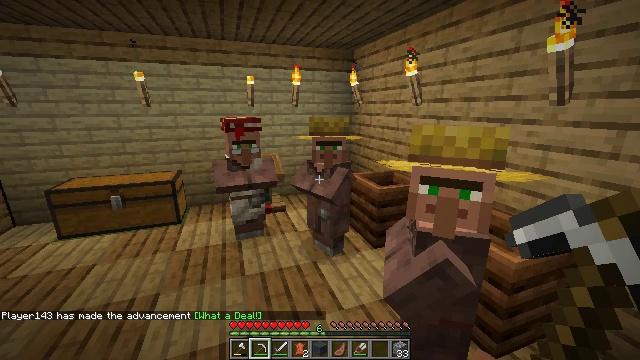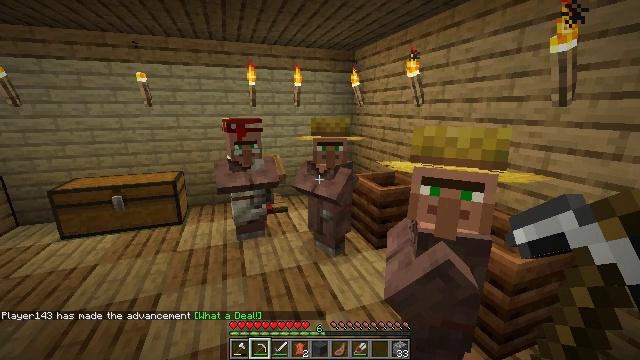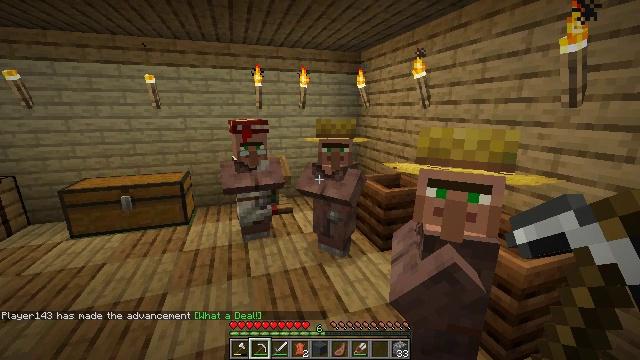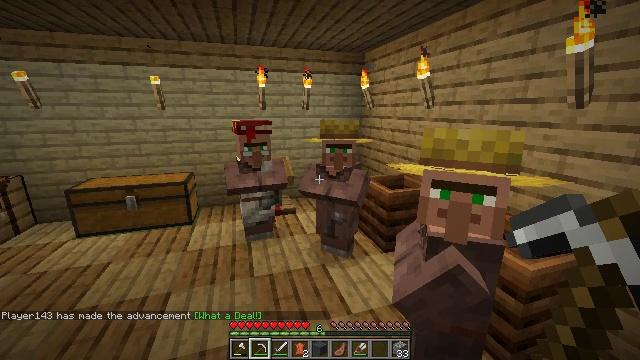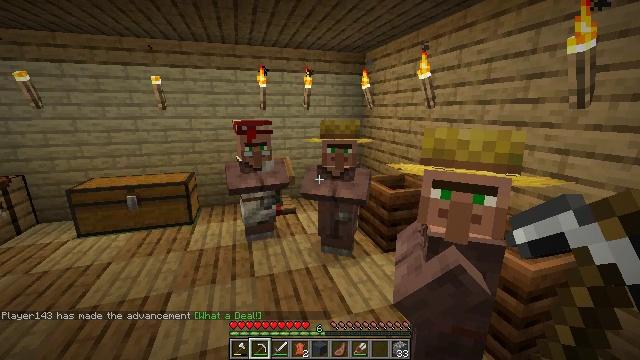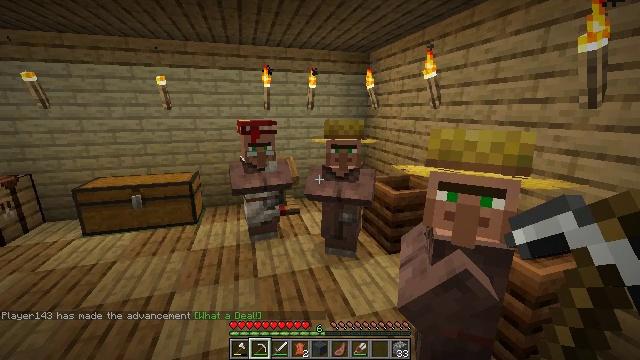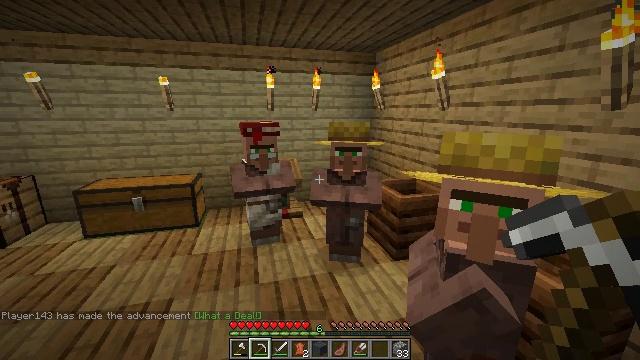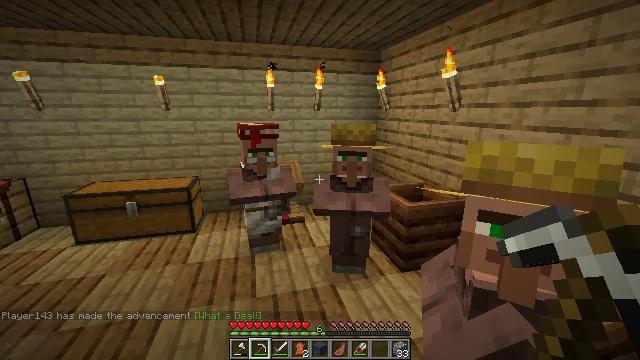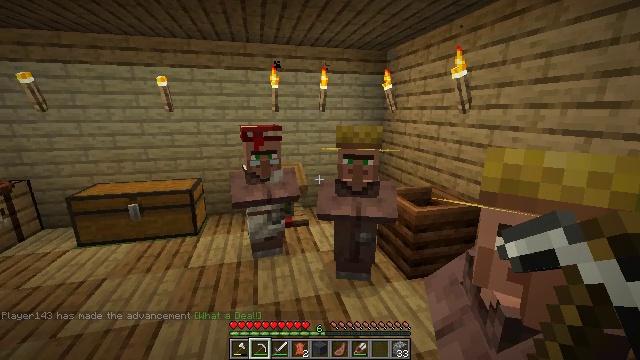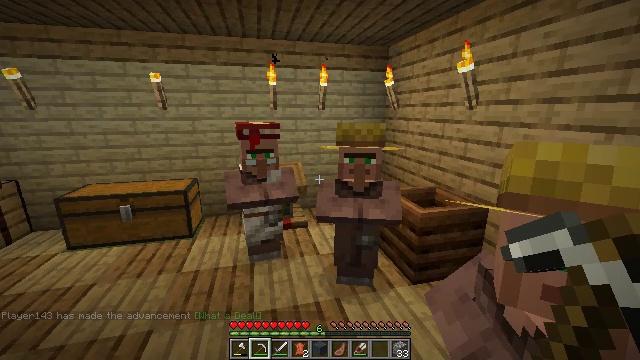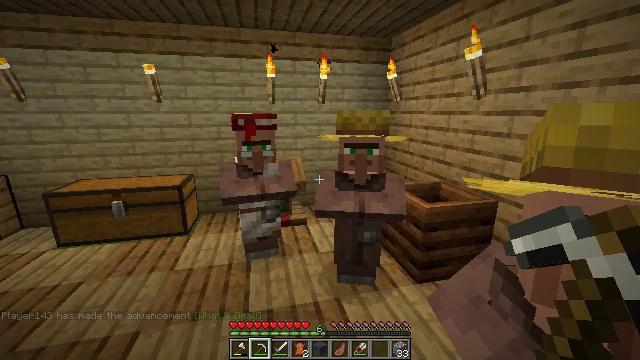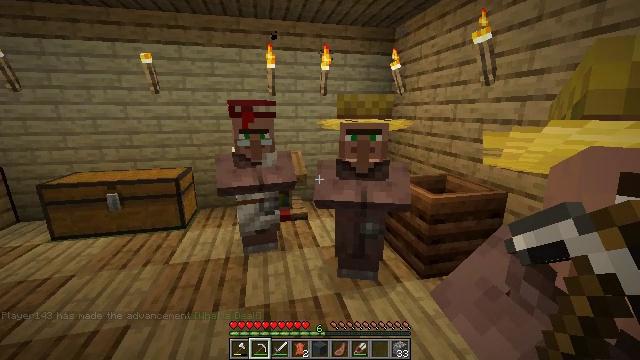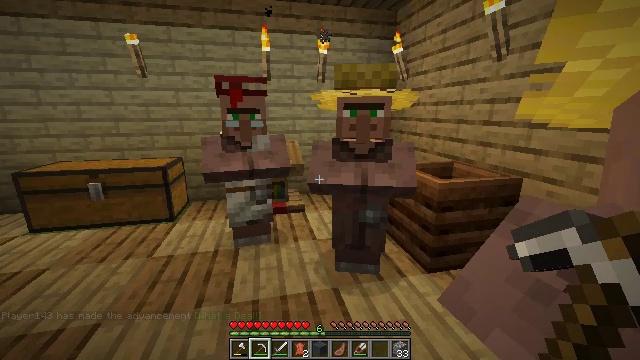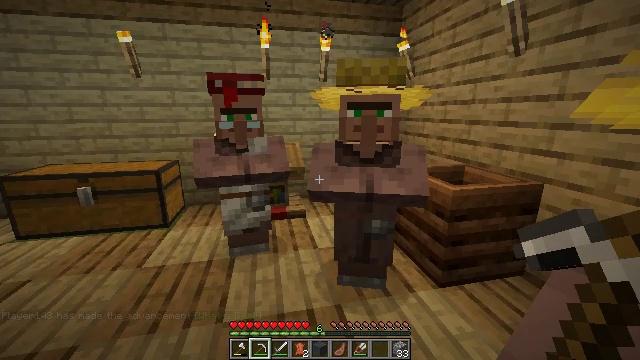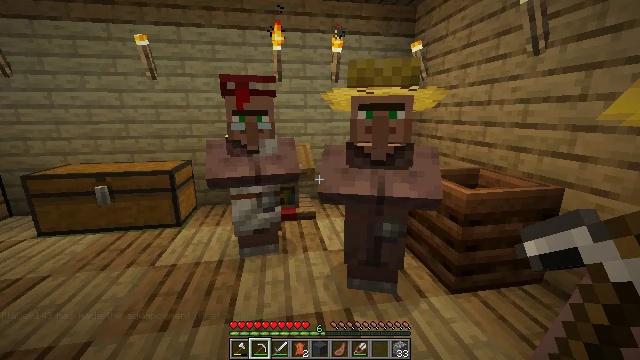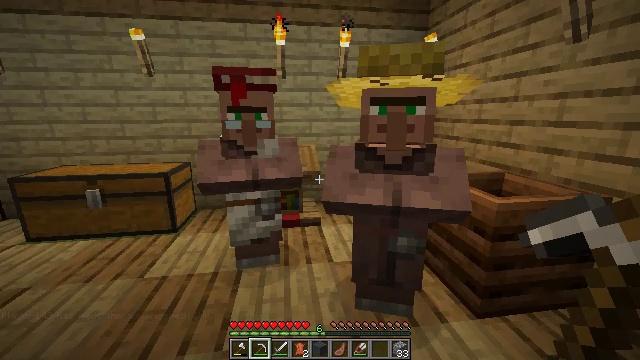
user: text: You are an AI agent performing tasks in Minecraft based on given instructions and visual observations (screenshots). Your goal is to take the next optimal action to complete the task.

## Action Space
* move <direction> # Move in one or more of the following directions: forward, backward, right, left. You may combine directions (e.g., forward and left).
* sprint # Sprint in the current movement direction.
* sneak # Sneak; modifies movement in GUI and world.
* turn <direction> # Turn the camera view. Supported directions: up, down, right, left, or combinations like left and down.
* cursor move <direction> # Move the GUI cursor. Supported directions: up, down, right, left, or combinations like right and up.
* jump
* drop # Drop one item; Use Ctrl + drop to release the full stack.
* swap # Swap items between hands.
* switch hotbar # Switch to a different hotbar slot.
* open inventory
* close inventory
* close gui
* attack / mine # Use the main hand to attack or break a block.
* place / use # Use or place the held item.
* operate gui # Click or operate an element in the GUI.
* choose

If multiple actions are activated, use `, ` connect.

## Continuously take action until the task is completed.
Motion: motion action
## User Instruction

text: Open inventory and craft sugar with sugarcane.
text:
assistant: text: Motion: no_op
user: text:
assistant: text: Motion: turn left
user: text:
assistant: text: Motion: no_op
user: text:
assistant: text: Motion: no_op
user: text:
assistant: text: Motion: move forward
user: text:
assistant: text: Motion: move forward, turn left
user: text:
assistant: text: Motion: move forward
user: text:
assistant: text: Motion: move forward, turn left
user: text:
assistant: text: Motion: move forward
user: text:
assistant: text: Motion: move forward
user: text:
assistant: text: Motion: no_op
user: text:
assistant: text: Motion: move forward
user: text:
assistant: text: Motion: move forward
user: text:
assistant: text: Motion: move forward, turn left
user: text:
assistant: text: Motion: move forward, turn left
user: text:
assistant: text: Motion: move forward, turn left
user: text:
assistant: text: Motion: move forward, turn left
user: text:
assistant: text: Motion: move forward, turn left
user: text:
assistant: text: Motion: move forward, turn left
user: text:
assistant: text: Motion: turn left
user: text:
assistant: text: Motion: turn left
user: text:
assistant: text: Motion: turn left
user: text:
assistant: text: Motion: turn left
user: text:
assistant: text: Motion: turn left
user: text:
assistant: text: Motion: turn left
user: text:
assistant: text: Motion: turn left
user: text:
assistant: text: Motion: turn left
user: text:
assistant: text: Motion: turn left
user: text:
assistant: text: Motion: turn left
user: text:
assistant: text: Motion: turn left